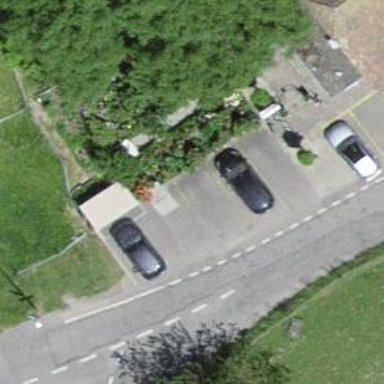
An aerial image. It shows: Power cable distribution cabinet that is considered street cabinet.